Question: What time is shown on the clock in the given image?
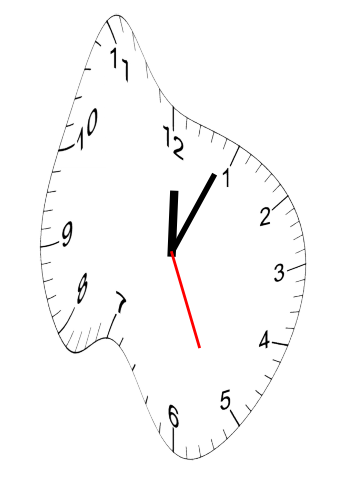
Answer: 12:04:26